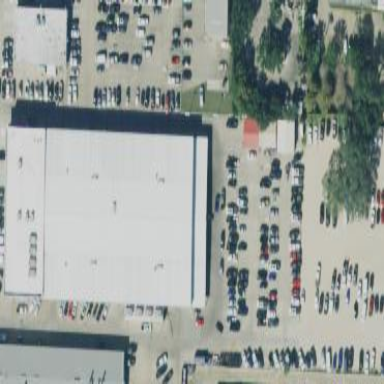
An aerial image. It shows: Building housing car repair shop.